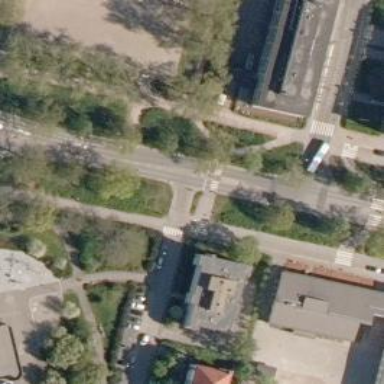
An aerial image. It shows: Asphalt cycleway with crossing.